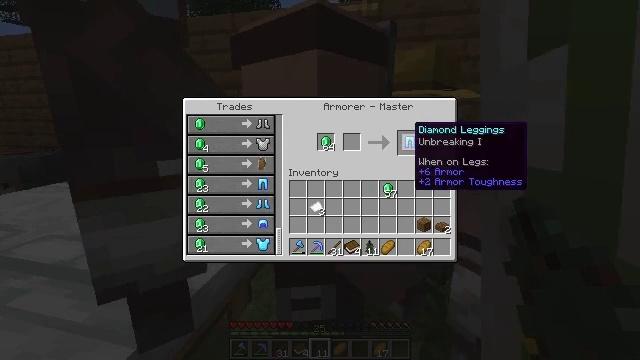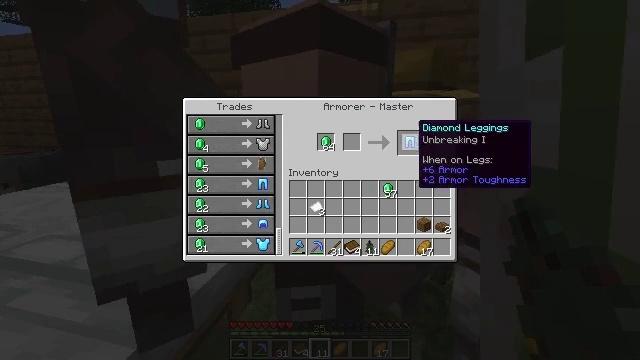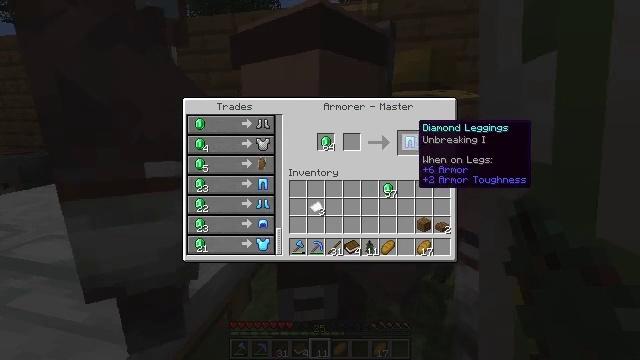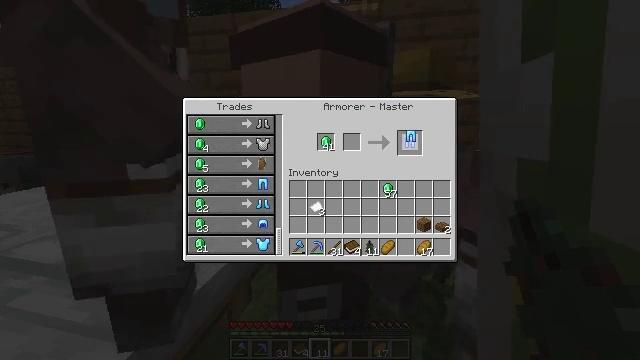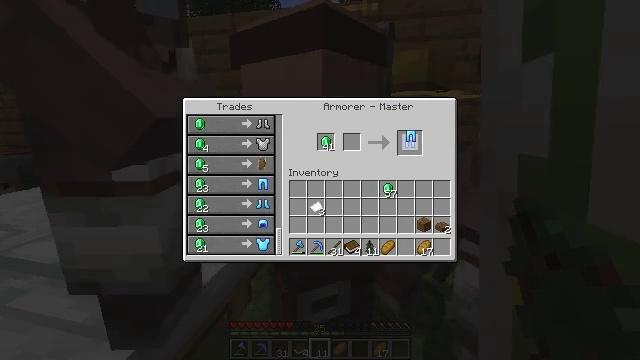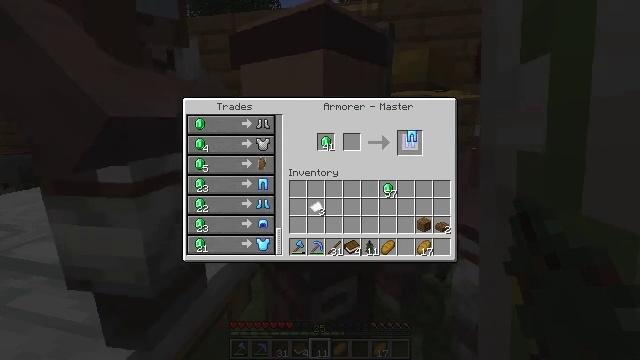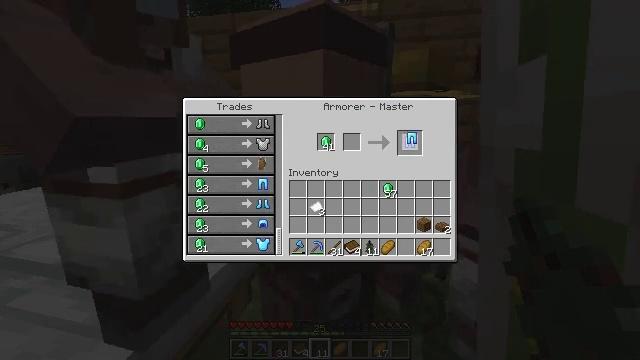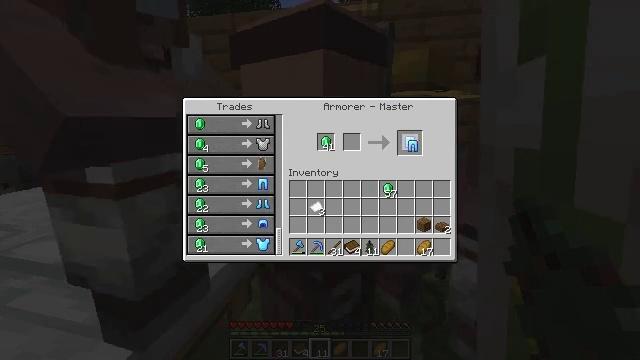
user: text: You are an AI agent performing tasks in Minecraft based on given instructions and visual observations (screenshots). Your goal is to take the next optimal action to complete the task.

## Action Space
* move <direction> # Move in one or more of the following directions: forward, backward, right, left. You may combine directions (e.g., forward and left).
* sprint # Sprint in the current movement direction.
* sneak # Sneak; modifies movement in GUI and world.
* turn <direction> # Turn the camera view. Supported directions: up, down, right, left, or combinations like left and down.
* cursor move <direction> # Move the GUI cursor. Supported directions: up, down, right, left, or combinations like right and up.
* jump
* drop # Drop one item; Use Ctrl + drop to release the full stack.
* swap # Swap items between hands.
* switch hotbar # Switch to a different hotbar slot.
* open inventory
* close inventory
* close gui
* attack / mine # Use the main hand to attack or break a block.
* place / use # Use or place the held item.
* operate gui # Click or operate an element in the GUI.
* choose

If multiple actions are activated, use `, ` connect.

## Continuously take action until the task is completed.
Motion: motion action
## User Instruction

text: Craft diamond leggings.
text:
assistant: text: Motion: no_op
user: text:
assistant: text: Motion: no_op
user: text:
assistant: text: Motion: operate gui
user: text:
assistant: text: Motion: operate gui
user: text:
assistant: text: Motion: operate gui
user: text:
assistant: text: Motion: no_op
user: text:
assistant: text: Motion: cursor move down
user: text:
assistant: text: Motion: no_op